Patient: sex F, age 62
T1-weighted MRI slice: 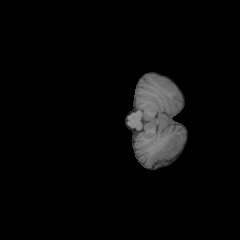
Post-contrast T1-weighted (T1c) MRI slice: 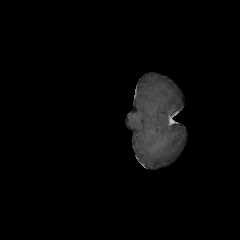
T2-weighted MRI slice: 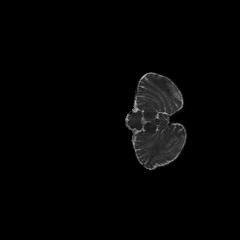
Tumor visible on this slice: no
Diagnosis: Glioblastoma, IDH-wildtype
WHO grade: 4